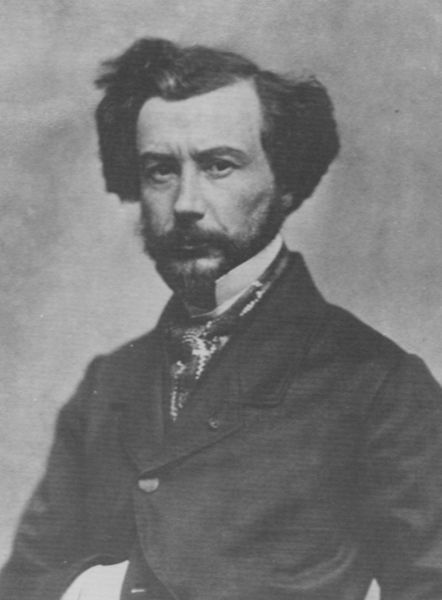
Titel: Maxime Du Camp (1822-1894), Schriftsteller, Reisender und Photograph
Künstler: Atelier Nadar
Institution: unbekannt
Schlagwörter: hand, kopf, mann, weiß, ausschnitt, frankreich, frisur, grau, haar, mund, nase, profil, schwarz, stirn, blick, schal, tuch, rock, anzug, bart, hemd, jacke, schnurrbart, wand, arm, augen, falten, gesicht, kragen, vollbart, bildnis, herr, portrait, porträt, haare, mantel, pose, augenbrauen, frontal, knopf, scheitel, wangen, ausdruck, steif, krawatte, ernst, knopfloch, seitenscheitel, streng, brauen, halstuch, knöpfe, hemdkragen, jackett, sakko, jacket, weste, foto, fotografie, photographie, schwarz-weiss, vatermörder, strin, napoleon, stehkragen, tasche, spitzbart, photo, schein, schlips, halbprofil, stark, skeptisch, unglücklich, sacko, nadar, erns, bestimmend, tucg, sorgenvoll, 1880, 1840, 1850, 1860, 1870, kniopf, knoipf